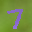
Label: 7